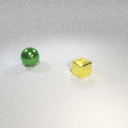
small yellow metal cube to the right of large green metal sphere